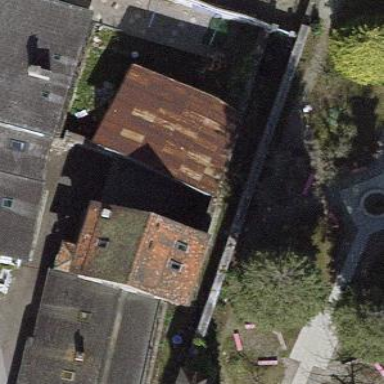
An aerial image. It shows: Warehouse building.